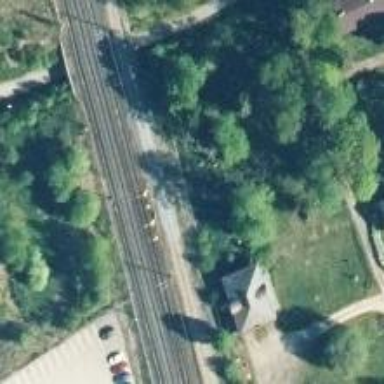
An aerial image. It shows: Railway track with continuous electrified contact lines.